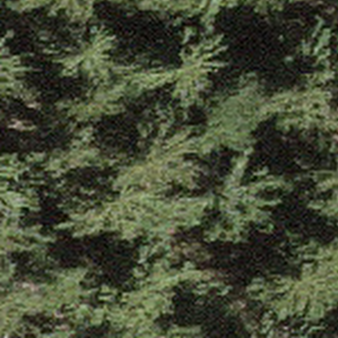
Label: other